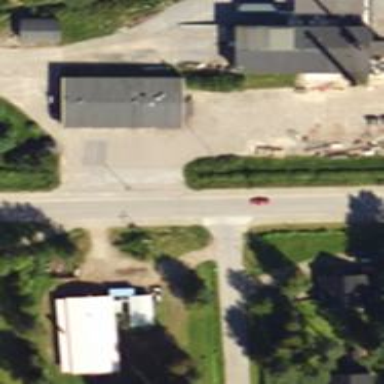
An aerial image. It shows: Marked road crossing.